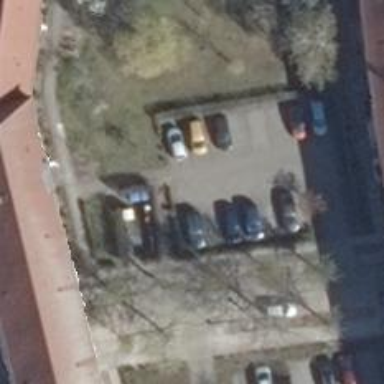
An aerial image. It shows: Road serving as parking aisle.